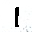
Label: 1